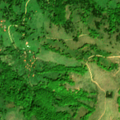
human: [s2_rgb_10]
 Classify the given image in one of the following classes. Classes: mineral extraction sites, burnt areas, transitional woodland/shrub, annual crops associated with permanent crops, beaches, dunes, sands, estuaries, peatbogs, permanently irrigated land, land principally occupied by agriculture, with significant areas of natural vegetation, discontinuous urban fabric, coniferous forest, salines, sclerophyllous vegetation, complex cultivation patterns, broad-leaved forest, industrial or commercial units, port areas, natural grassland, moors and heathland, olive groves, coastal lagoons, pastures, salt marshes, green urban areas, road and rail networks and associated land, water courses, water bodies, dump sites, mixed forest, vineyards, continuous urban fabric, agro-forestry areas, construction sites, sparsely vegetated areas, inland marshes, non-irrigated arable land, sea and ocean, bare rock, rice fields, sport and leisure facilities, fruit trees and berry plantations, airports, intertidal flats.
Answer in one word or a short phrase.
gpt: land principally occupied by agriculture, with significant areas of natural vegetation, broad-leaved forest, natural grassland, transitional woodland/shrub